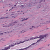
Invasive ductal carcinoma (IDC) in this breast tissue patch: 1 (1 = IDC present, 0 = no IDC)